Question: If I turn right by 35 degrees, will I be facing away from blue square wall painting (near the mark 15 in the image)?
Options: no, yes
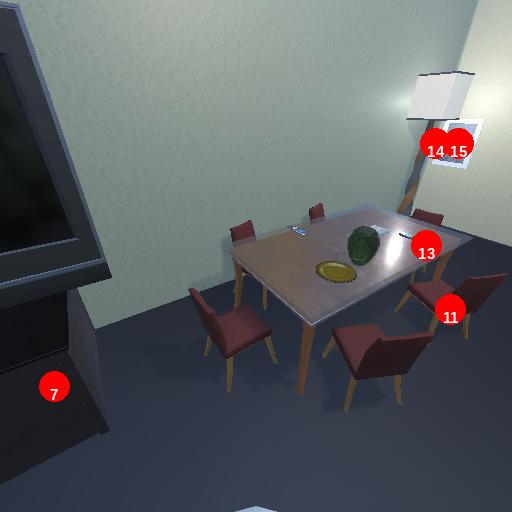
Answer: no